【题型】解答题　【知识点】平面几何　【难度】easy
已知：如图，$\triangle ABC$中，$\angle A=90^\circ$，点$D$是$AB$边上一点，过点$B$作$BE \perp CD$交$CD$延长线于点$E$，$AD \cdot BC = BE \cdot CD$．

\noindent (1)求证：$BE^2 = ED \cdot EC$；\\
\noindent (2)求证：$AB \cdot BC = 2CE \cdot BE$．
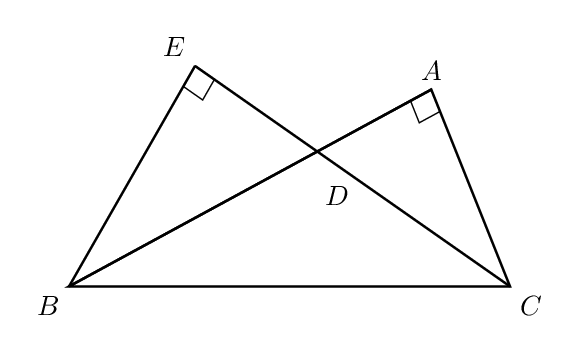
【解答】
\noindent \textbf{【详解】}\\
\noindent (1) 证明：$\because AD\cdot BC = BE\cdot CD$，
\[
\therefore \frac{AD}{BE} = \frac{CD}{BC},
\]
在$\text{Rt}\triangle ADC$与$\text{Rt}\triangle BEC$中，$\angle E = \angle A = 90^\circ$，$\displaystyle \frac{AD}{BE} = \frac{CD}{BC}$，
\[
\therefore \triangle ADC \backsim \triangle BEC,
\]
$\therefore \angle ACD = \angle BCE$, $\angle ADC = \angle EBC$,
又 $\angle ADC = \angle EDB$,
\[
\therefore \angle EDB = \angle EBC,
\]
在$\triangle EBD$与$\triangle ECB$中，$\angle EDB = \angle EBC$, $\angle E$是公共角，
\[
\therefore \triangle EBD \backsim \triangle ECB,
\]
\[
\therefore \frac{ED}{BE} = \frac{BE}{EC},
\]
即 $BE^2 = ED\cdot EC$.\\
\noindent (2) 解：延长$CA$、$BE$交于点$H$，如图：

$\because \angle ACD = \angle BCE$, $\angle BEC = 90^\circ$，由三角形内角和可得$\angle EBC = \angle H$,
\[
\therefore BC = CH,
\]
又 $\angle ACD = \angle BCE$,
\[
\therefore BH = 2BE = 2EH,
\]
在$\text{Rt}\triangle ABH$与$\text{Rt}\triangle BEC$中，$\angle BEC = \angle BAH = 90^\circ$, $\angle EBC = \angle H$,
\[
\therefore \text{Rt}\triangle ABH \backsim \text{Rt}\triangle BEC,
\]
\[
\therefore \frac{AB}{CE} = \frac{BH}{BC},
\]
即 $AB\cdot BC = 2BE\cdot CE$.
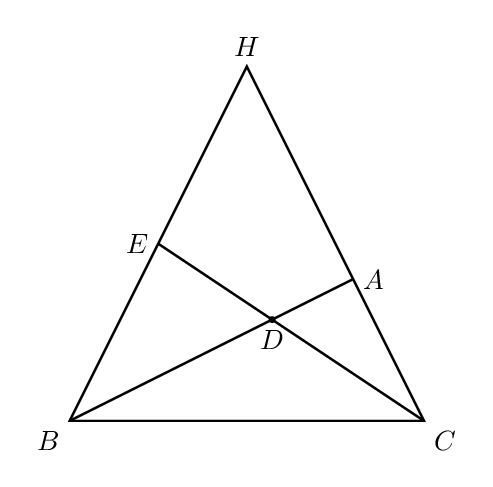